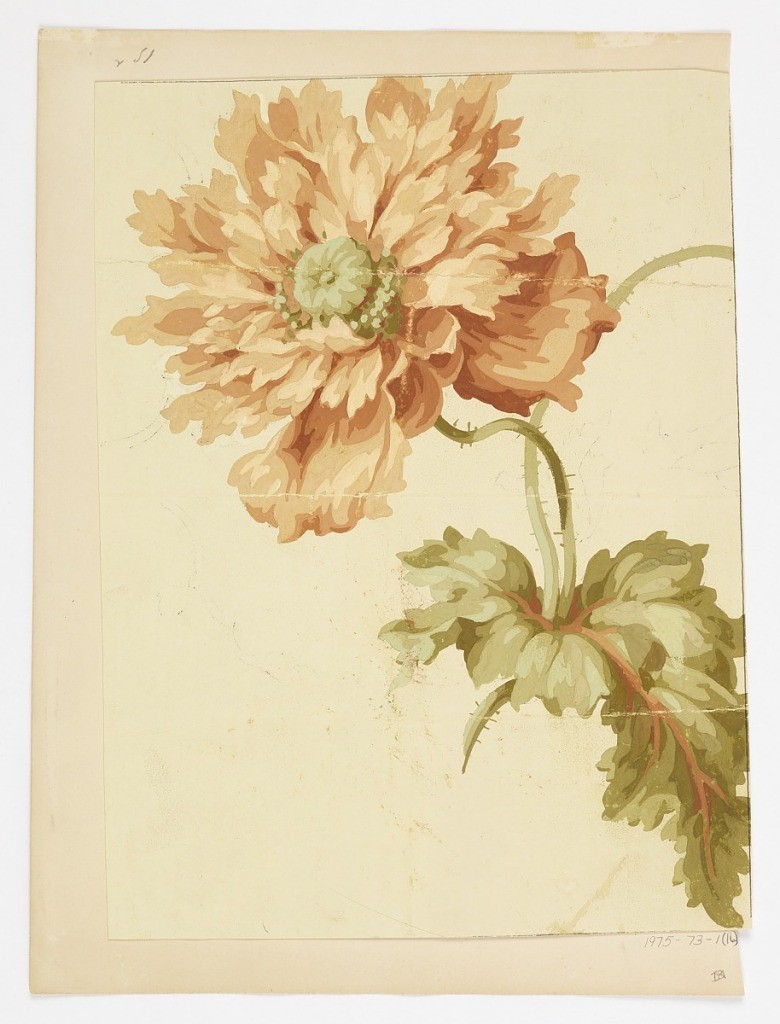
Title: Drawing
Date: late 19th century
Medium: Brush and gouache on cream paper, mounted on cream paper
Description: Large peach-colored blossom on green stem on cream ground.